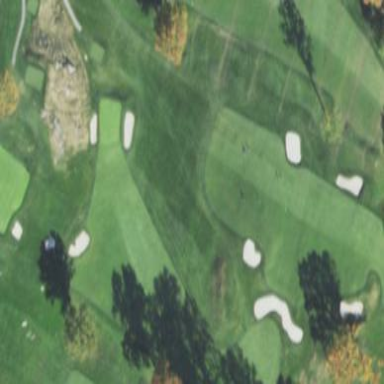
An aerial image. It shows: Golf fairway in the image.